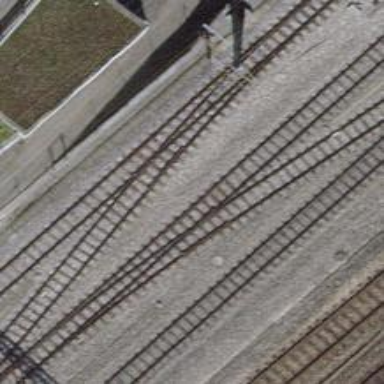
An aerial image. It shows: Narrow-gauge railway siding with electrified contact lines. It consists of one track.